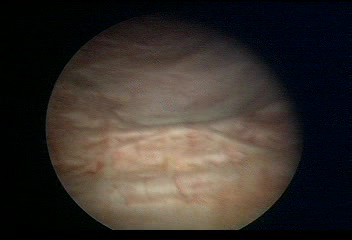
Modality: WLC
Class: Normal mucosa
Bladder cancer association: No